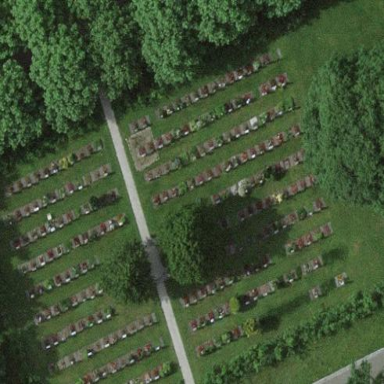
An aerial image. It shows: Sector within cemetery.